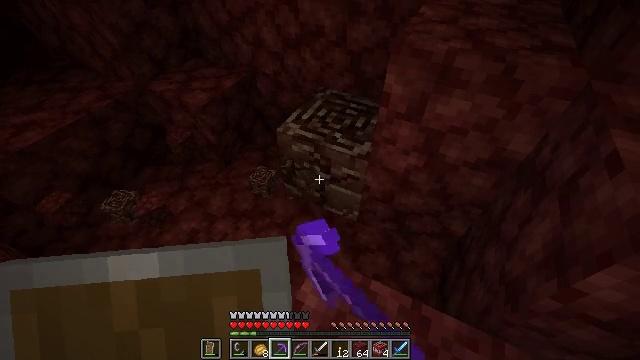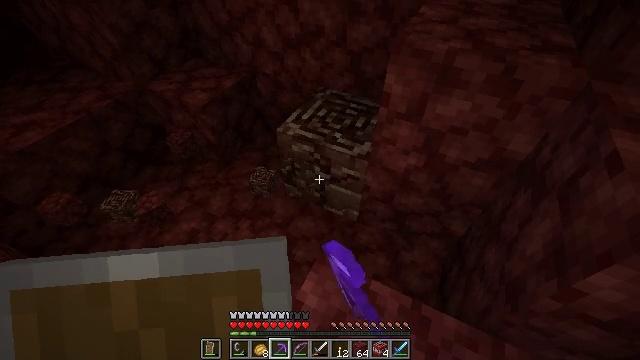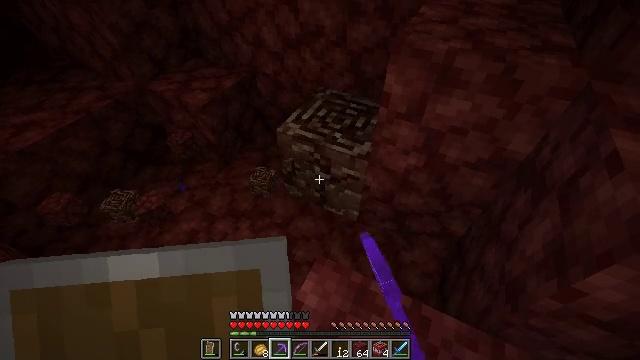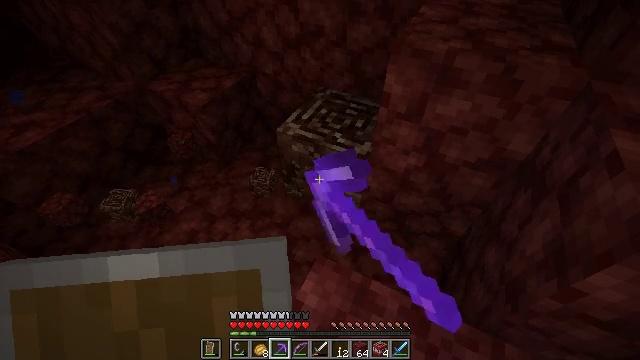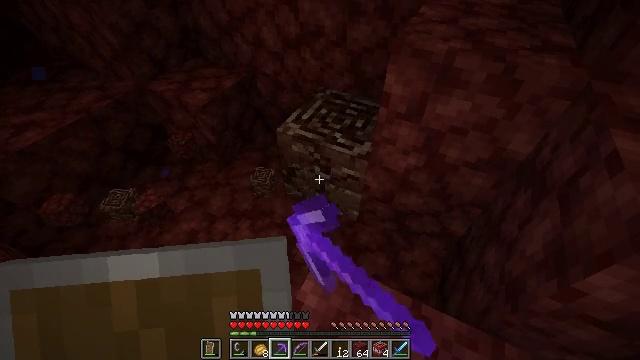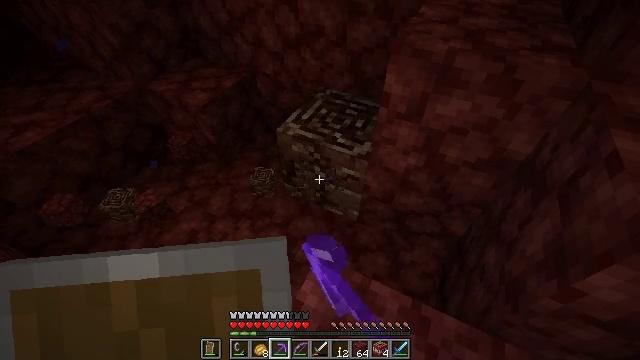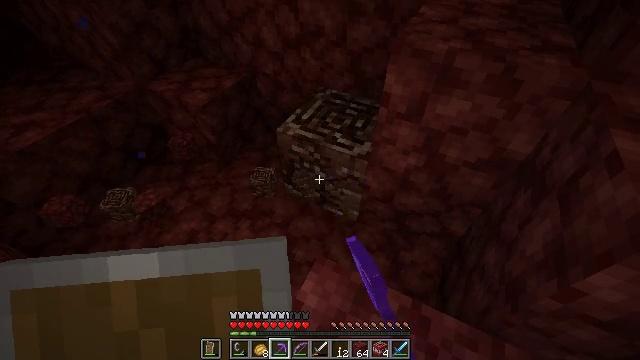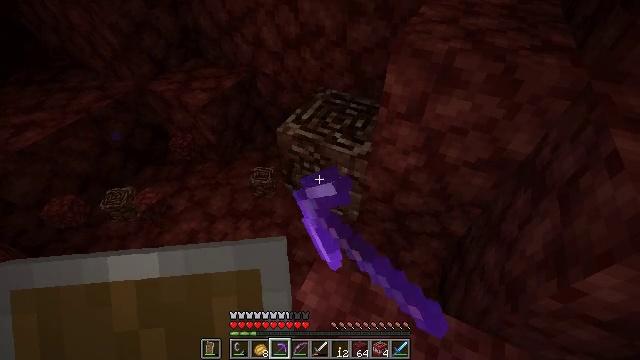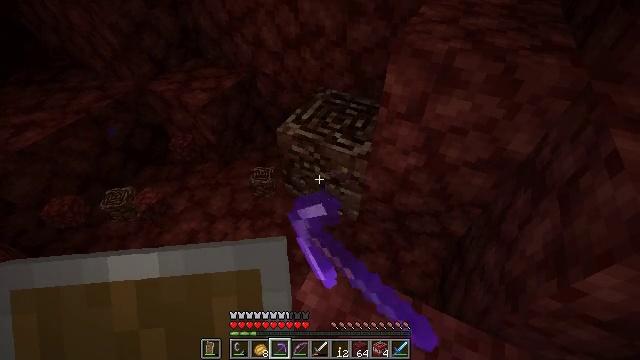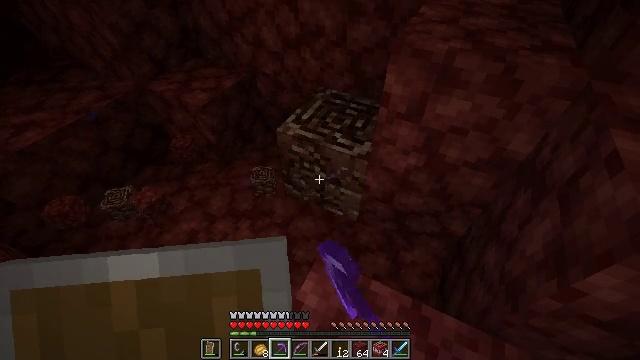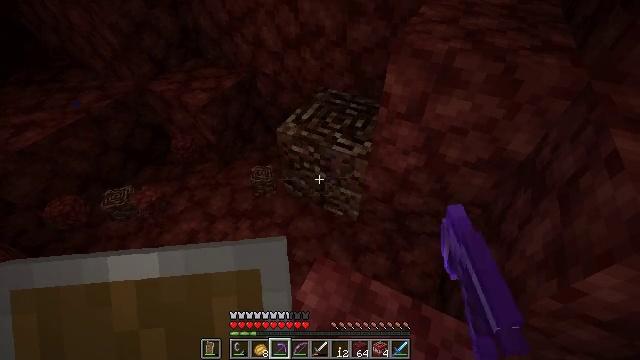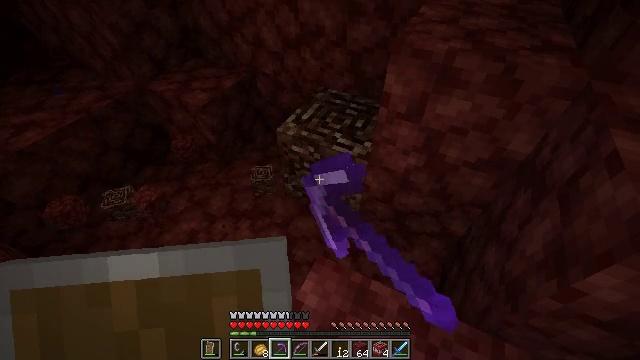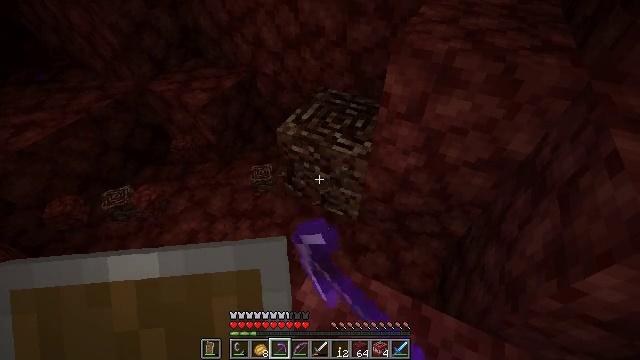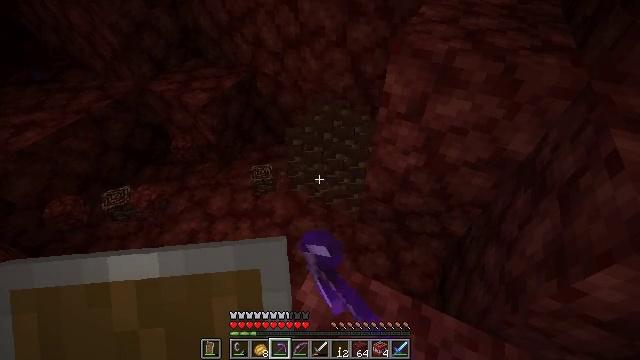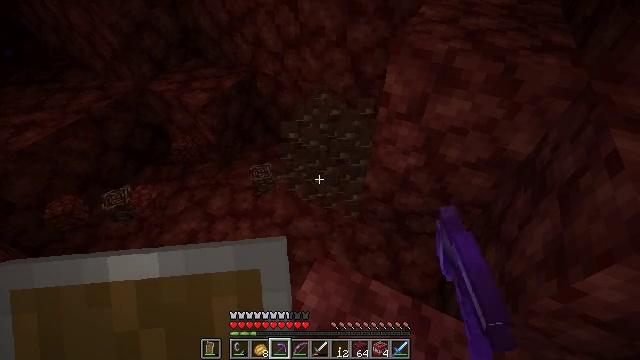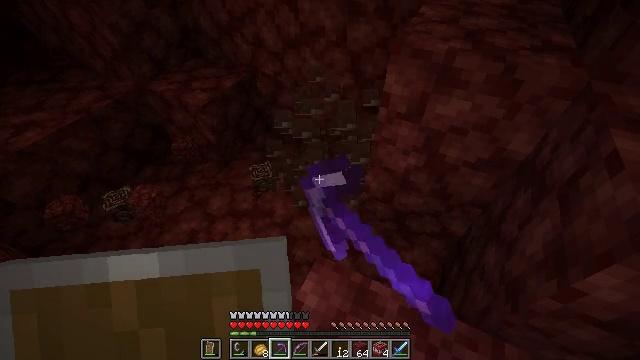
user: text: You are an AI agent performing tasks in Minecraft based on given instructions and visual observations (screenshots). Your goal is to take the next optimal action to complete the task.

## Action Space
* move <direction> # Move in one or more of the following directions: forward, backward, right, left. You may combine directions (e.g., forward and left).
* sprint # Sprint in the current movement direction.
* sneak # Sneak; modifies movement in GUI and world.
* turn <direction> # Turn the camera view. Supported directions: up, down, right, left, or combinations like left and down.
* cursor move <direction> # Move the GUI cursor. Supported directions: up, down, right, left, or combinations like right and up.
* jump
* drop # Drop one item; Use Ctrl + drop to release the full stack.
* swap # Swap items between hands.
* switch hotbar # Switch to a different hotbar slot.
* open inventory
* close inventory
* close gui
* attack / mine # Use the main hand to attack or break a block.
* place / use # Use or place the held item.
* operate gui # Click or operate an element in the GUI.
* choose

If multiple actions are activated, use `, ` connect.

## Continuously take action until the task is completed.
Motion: motion action
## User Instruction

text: Find and extract ancient debris from the Nether.
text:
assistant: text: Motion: attack / mine
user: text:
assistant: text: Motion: attack / mine
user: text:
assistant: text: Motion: attack / mine
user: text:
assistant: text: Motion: attack / mine
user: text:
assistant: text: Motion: attack / mine
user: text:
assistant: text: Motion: attack / mine
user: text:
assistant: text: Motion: attack / mine
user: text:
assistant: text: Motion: attack / mine
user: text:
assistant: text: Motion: attack / mine
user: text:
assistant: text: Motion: attack / mine
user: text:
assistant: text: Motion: attack / mine
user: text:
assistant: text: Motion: attack / mine
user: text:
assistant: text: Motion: attack / mine
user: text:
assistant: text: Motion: attack / mine
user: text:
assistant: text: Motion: attack / mine
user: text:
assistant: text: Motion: attack / mine
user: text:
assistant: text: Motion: attack / mine
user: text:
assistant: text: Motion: attack / mine